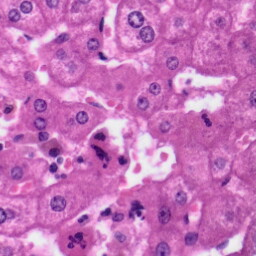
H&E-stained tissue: Liver